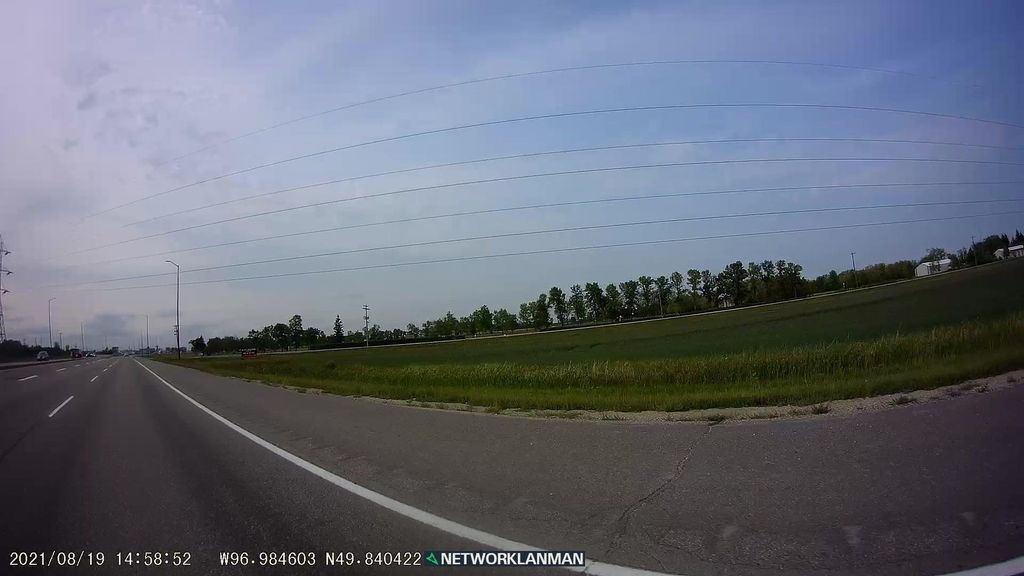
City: winnipeg